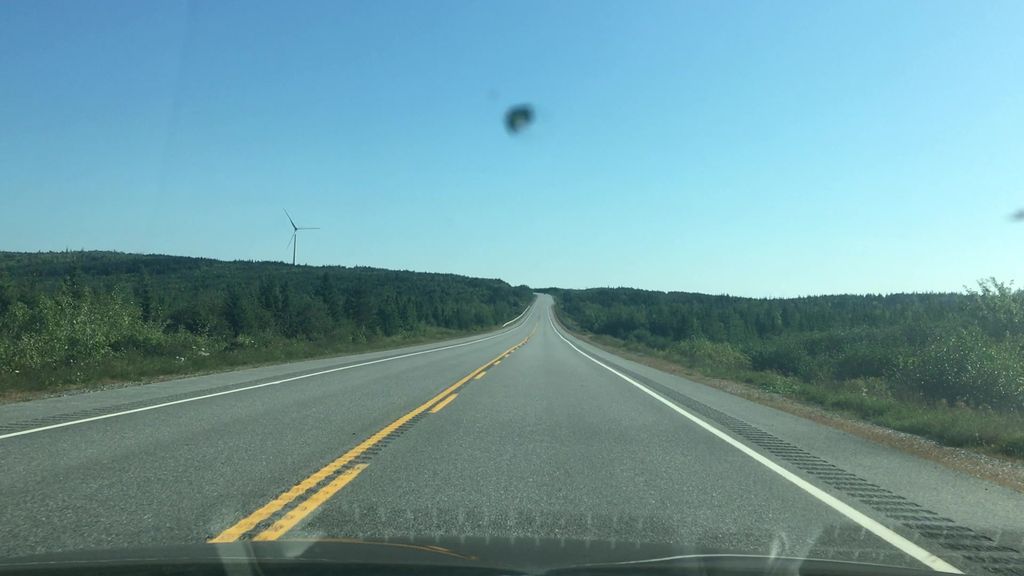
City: halifax